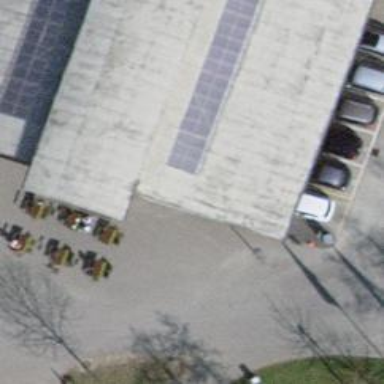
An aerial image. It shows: Cafe.